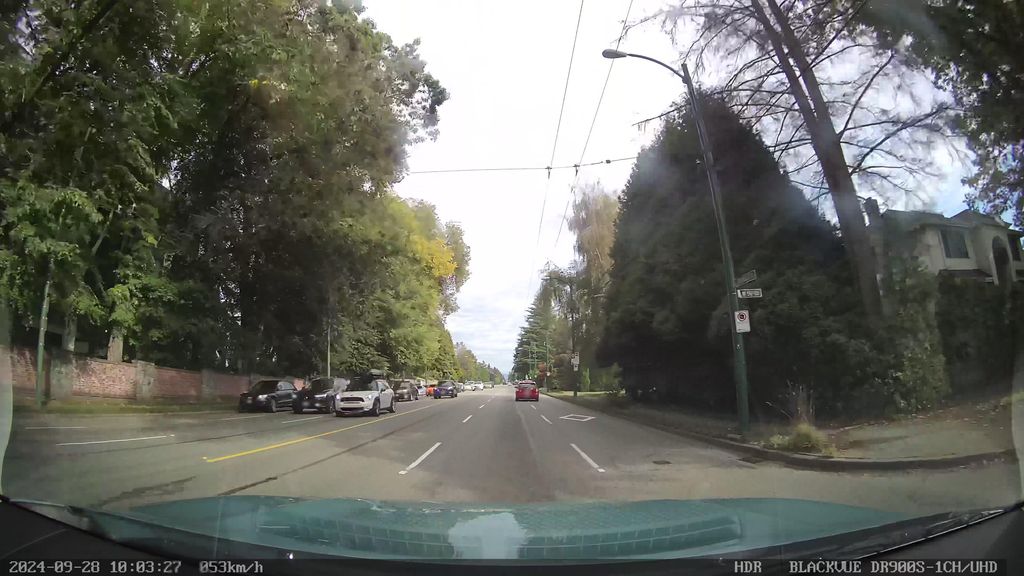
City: vancouver